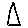
Label: triangle